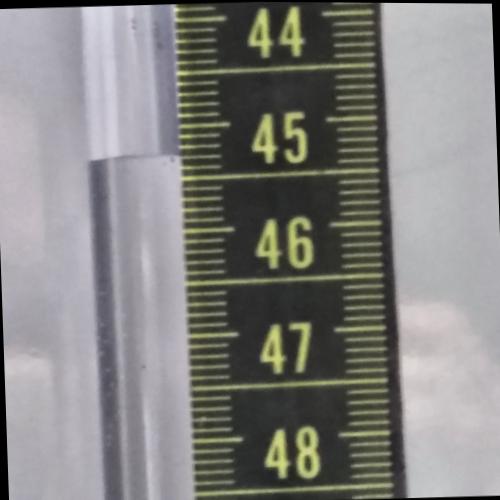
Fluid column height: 45.3 cm